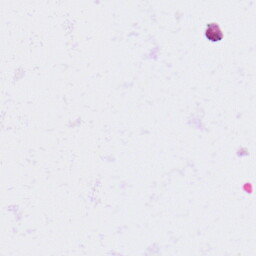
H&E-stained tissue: Lung